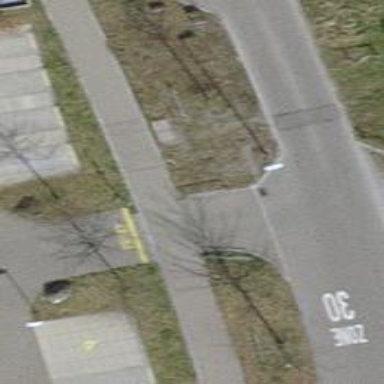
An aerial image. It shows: Driveway leading to service road.